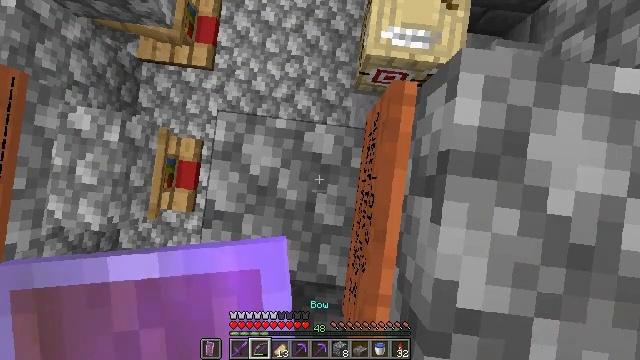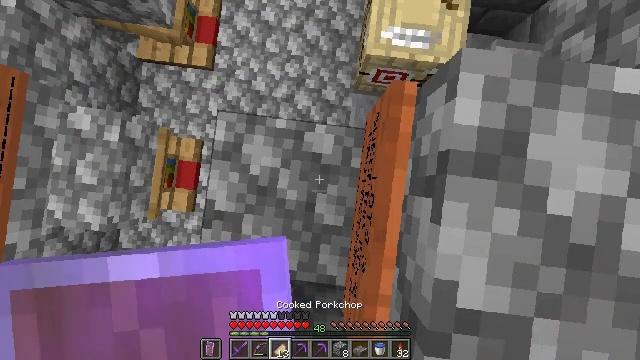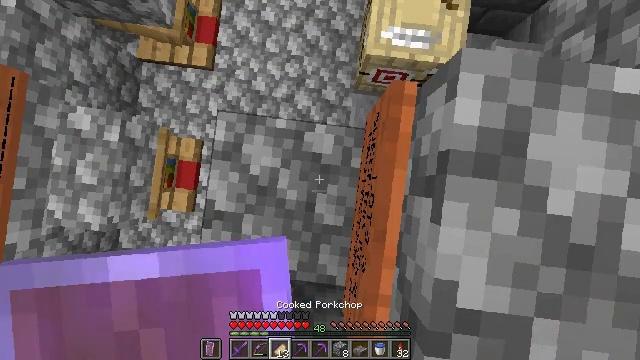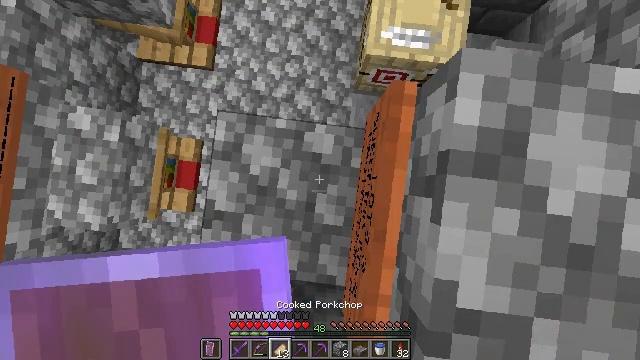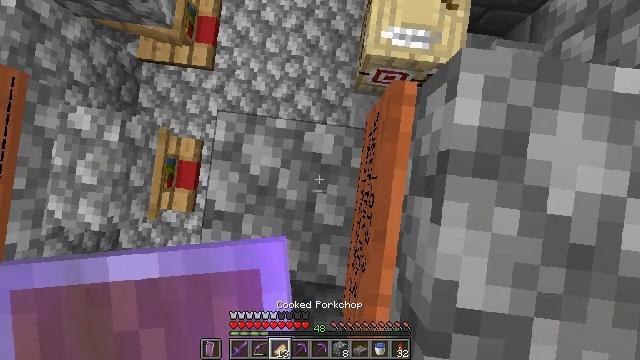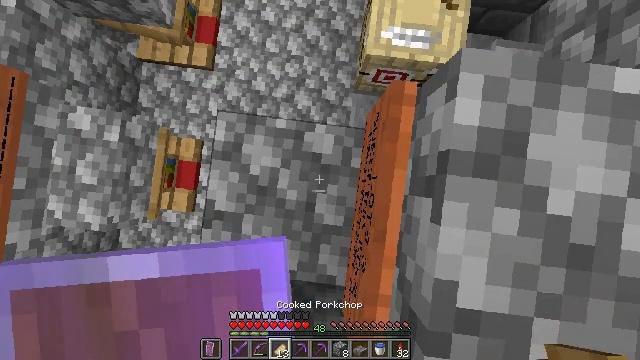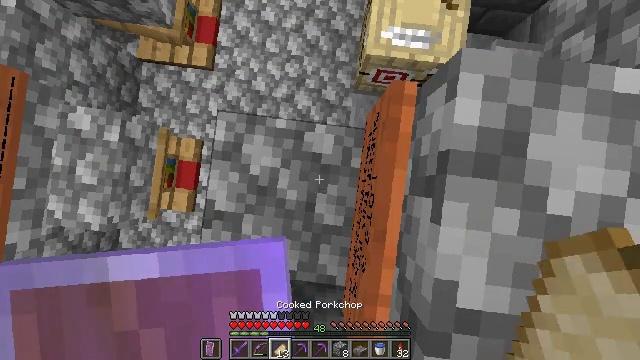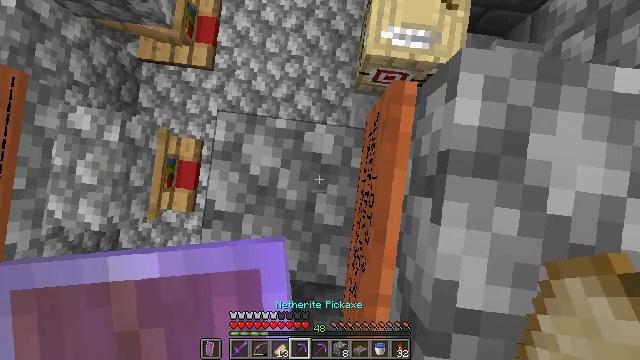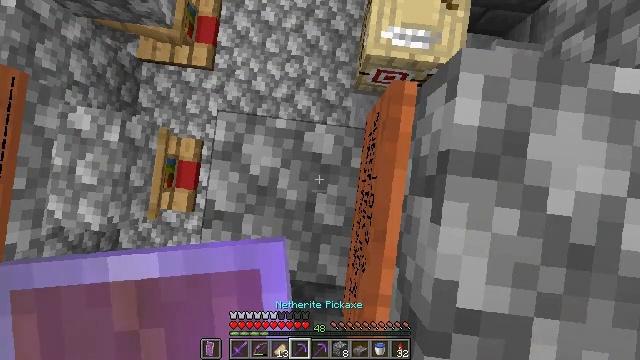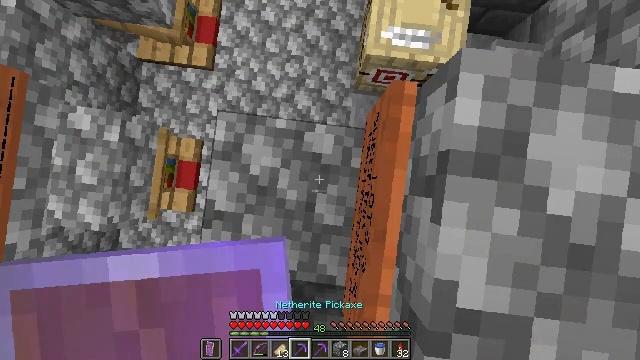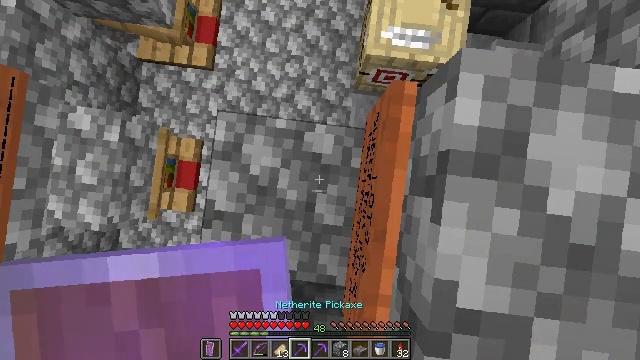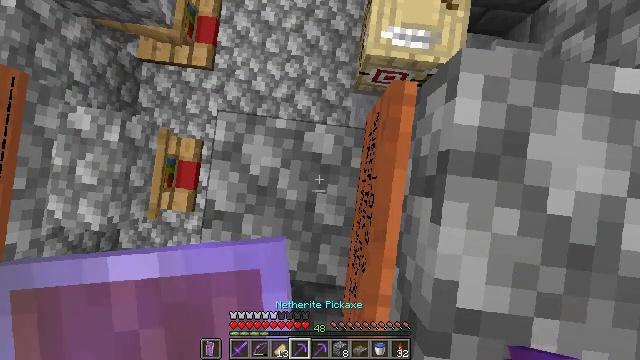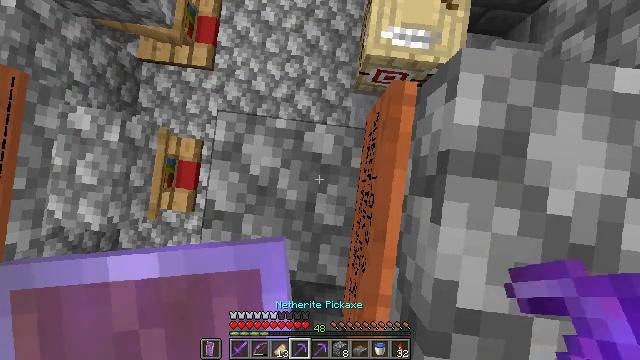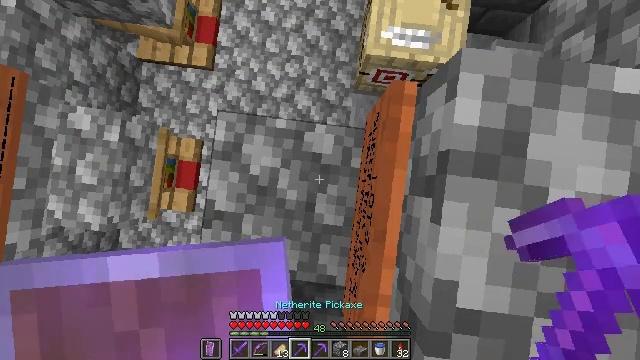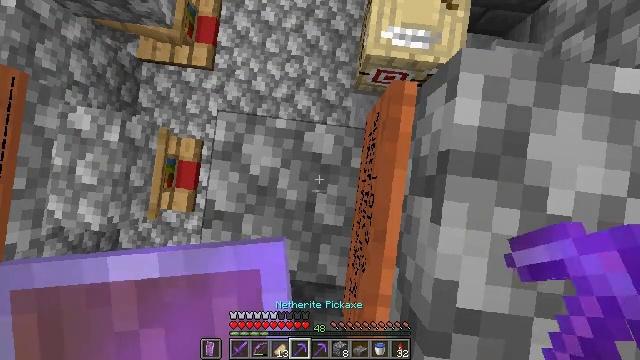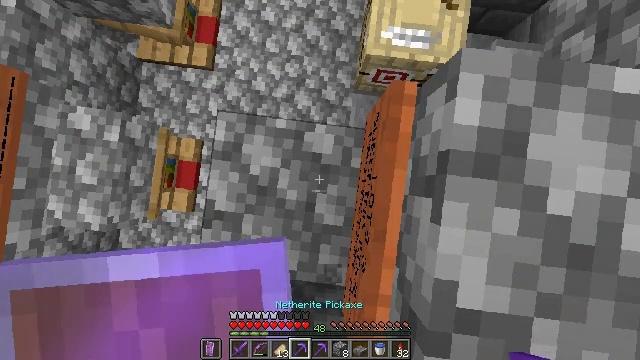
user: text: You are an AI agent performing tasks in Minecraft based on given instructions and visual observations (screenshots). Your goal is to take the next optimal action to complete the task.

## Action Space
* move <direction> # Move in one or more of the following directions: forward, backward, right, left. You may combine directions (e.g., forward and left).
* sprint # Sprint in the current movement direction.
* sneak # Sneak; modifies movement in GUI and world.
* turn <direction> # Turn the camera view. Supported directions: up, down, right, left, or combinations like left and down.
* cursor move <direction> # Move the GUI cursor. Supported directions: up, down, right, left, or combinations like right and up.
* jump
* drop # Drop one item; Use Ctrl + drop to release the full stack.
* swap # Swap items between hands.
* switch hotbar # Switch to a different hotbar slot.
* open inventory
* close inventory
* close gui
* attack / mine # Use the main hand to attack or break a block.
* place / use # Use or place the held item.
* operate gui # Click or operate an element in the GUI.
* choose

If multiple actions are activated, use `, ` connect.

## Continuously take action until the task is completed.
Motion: motion action
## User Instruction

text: Break the cobblestone to create a path.
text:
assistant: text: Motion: no_op
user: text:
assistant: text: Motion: no_op
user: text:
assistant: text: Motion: no_op
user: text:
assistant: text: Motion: no_op
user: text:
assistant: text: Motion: no_op
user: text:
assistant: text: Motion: no_op
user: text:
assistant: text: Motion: no_op
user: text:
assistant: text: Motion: no_op
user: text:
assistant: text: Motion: no_op
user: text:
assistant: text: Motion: no_op
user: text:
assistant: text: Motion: no_op
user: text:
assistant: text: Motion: no_op
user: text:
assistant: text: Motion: no_op
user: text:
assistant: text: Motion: no_op
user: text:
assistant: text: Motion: attack / mine
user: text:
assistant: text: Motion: attack / mine
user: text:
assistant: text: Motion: attack / mine
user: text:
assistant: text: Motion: attack / mine
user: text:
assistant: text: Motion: attack / mine
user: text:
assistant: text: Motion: attack / mine
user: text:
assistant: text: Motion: attack / mine
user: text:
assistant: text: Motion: attack / mine
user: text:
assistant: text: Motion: no_op
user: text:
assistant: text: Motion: no_op
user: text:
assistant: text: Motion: no_op
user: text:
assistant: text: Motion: no_op
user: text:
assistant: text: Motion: no_op
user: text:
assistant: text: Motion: no_op
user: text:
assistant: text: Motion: no_op
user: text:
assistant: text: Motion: attack / mine